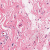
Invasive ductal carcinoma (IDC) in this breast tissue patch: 0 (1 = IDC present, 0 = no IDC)